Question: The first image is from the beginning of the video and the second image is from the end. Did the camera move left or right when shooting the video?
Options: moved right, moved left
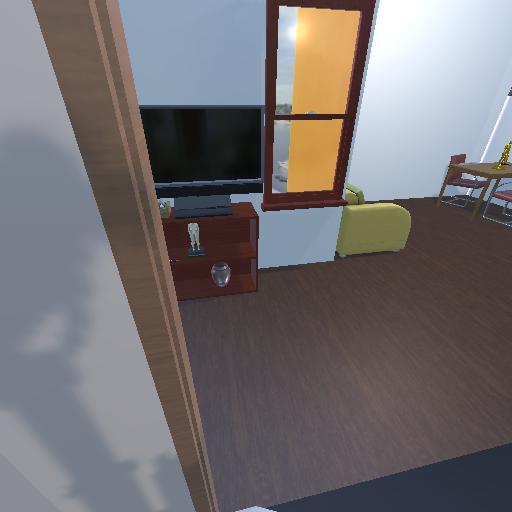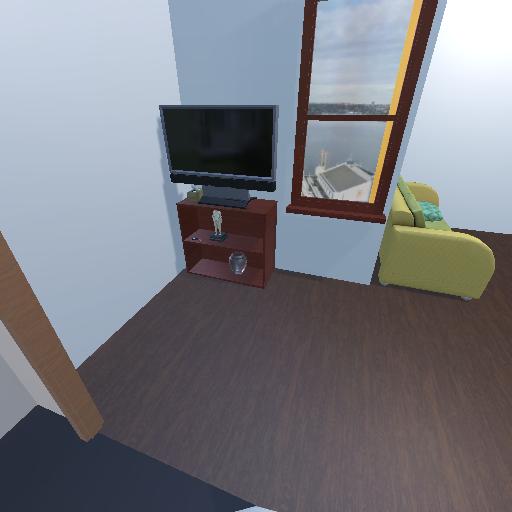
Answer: moved right